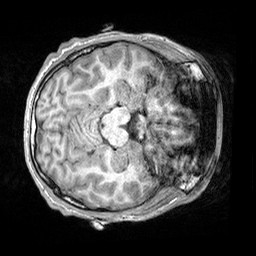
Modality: T1w
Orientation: axial
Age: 21
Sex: male
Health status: healthy
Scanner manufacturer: siemens
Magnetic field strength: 3 T
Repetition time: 2.3 s
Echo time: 0.00303 s